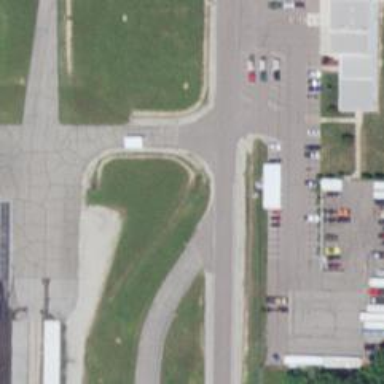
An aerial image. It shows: Asphalt raceway.